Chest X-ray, PA view. Patient: 30 years old, sex F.
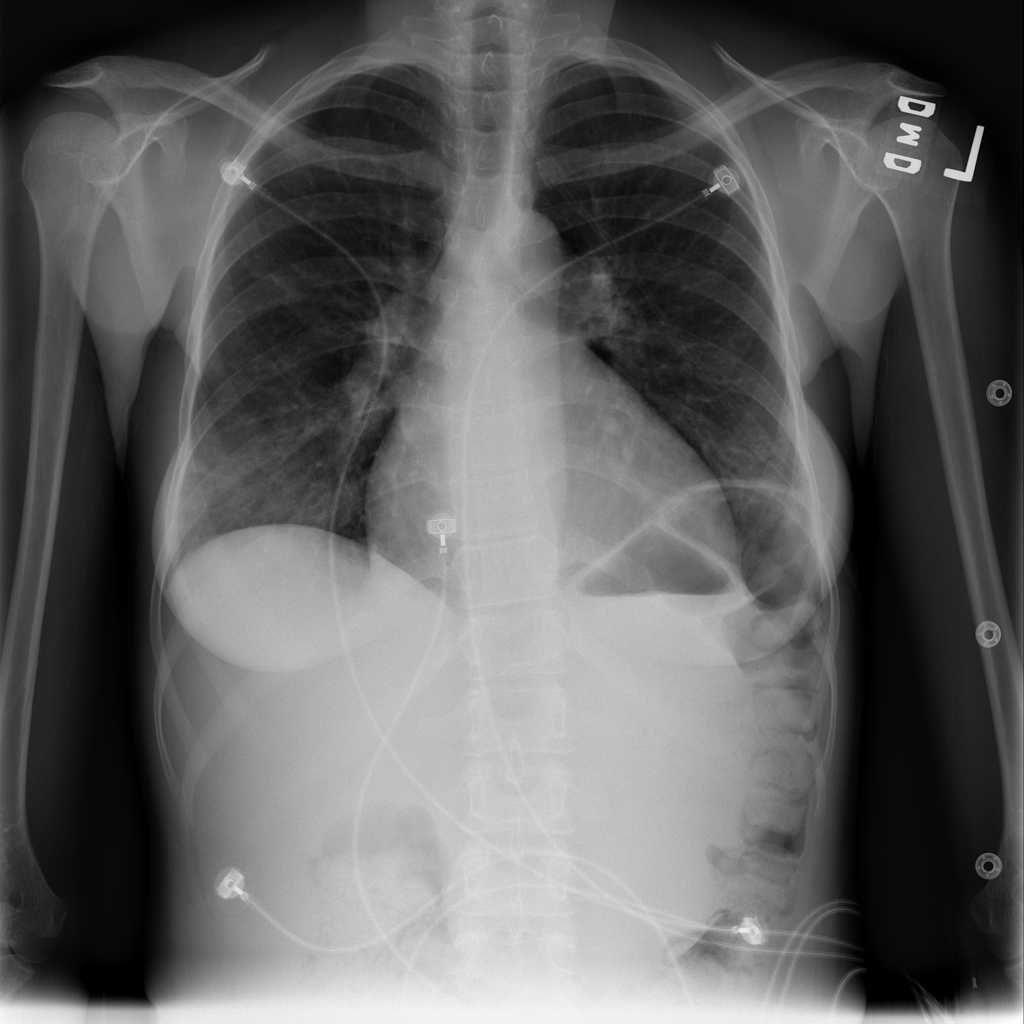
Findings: No Finding